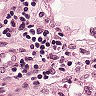
Metastatic tissue present: no